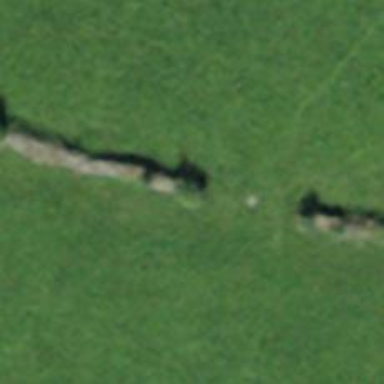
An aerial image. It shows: Dry stone wall barrier.